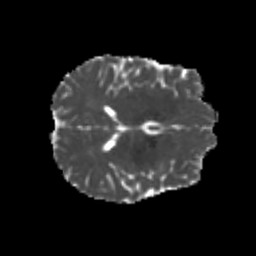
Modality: MD
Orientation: axial
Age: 22
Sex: female
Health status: healthy
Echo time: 0.074 s